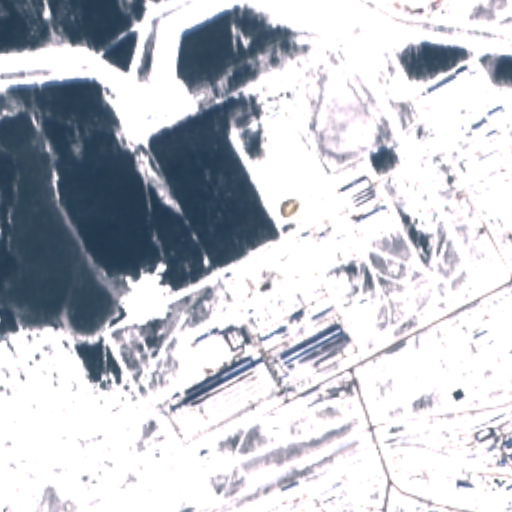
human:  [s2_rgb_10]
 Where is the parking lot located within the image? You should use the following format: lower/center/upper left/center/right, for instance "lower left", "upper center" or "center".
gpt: There is no parking lot in the image.